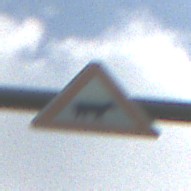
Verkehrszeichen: ViehtriebLinks
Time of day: MorningAfternoon
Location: Outdoor (Suburban)
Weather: PartlyCloudy
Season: NotSpecified
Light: Natural